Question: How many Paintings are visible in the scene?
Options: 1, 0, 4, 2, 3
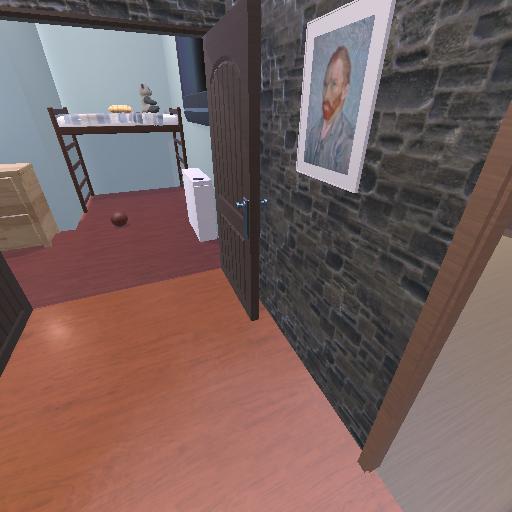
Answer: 1